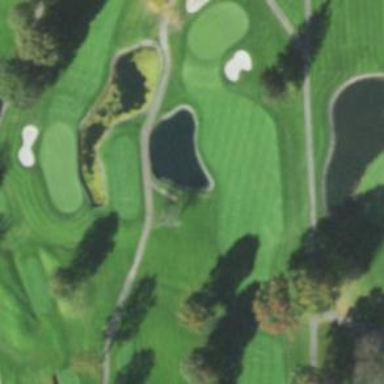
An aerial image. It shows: Path used for both walking and golf.